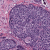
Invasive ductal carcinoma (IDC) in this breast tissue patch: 1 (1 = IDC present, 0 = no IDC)